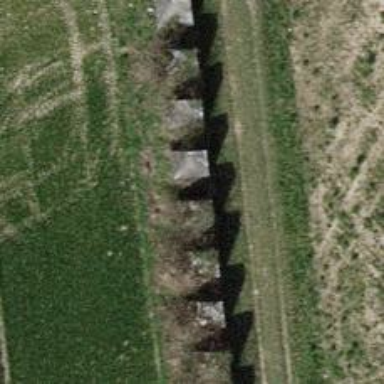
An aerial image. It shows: Block barrier.